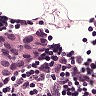
Metastatic tissue present: yes